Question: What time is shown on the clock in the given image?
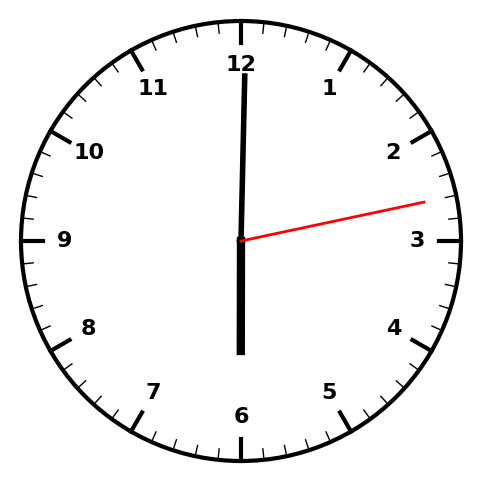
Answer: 06:00:13